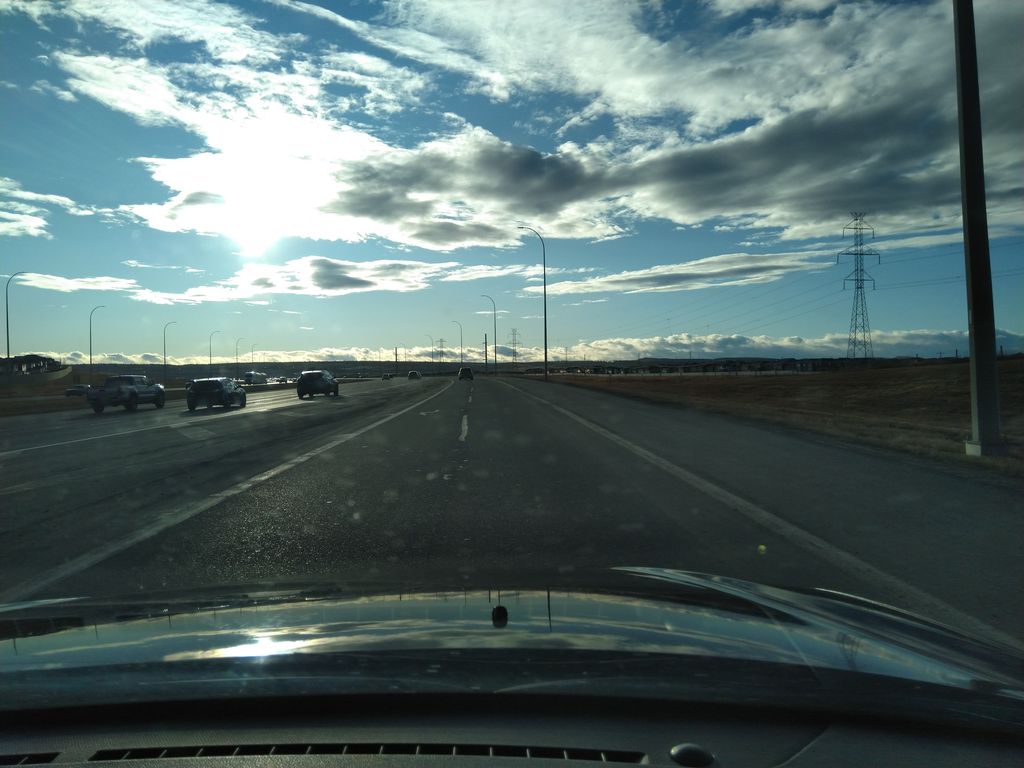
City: calgary